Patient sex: M
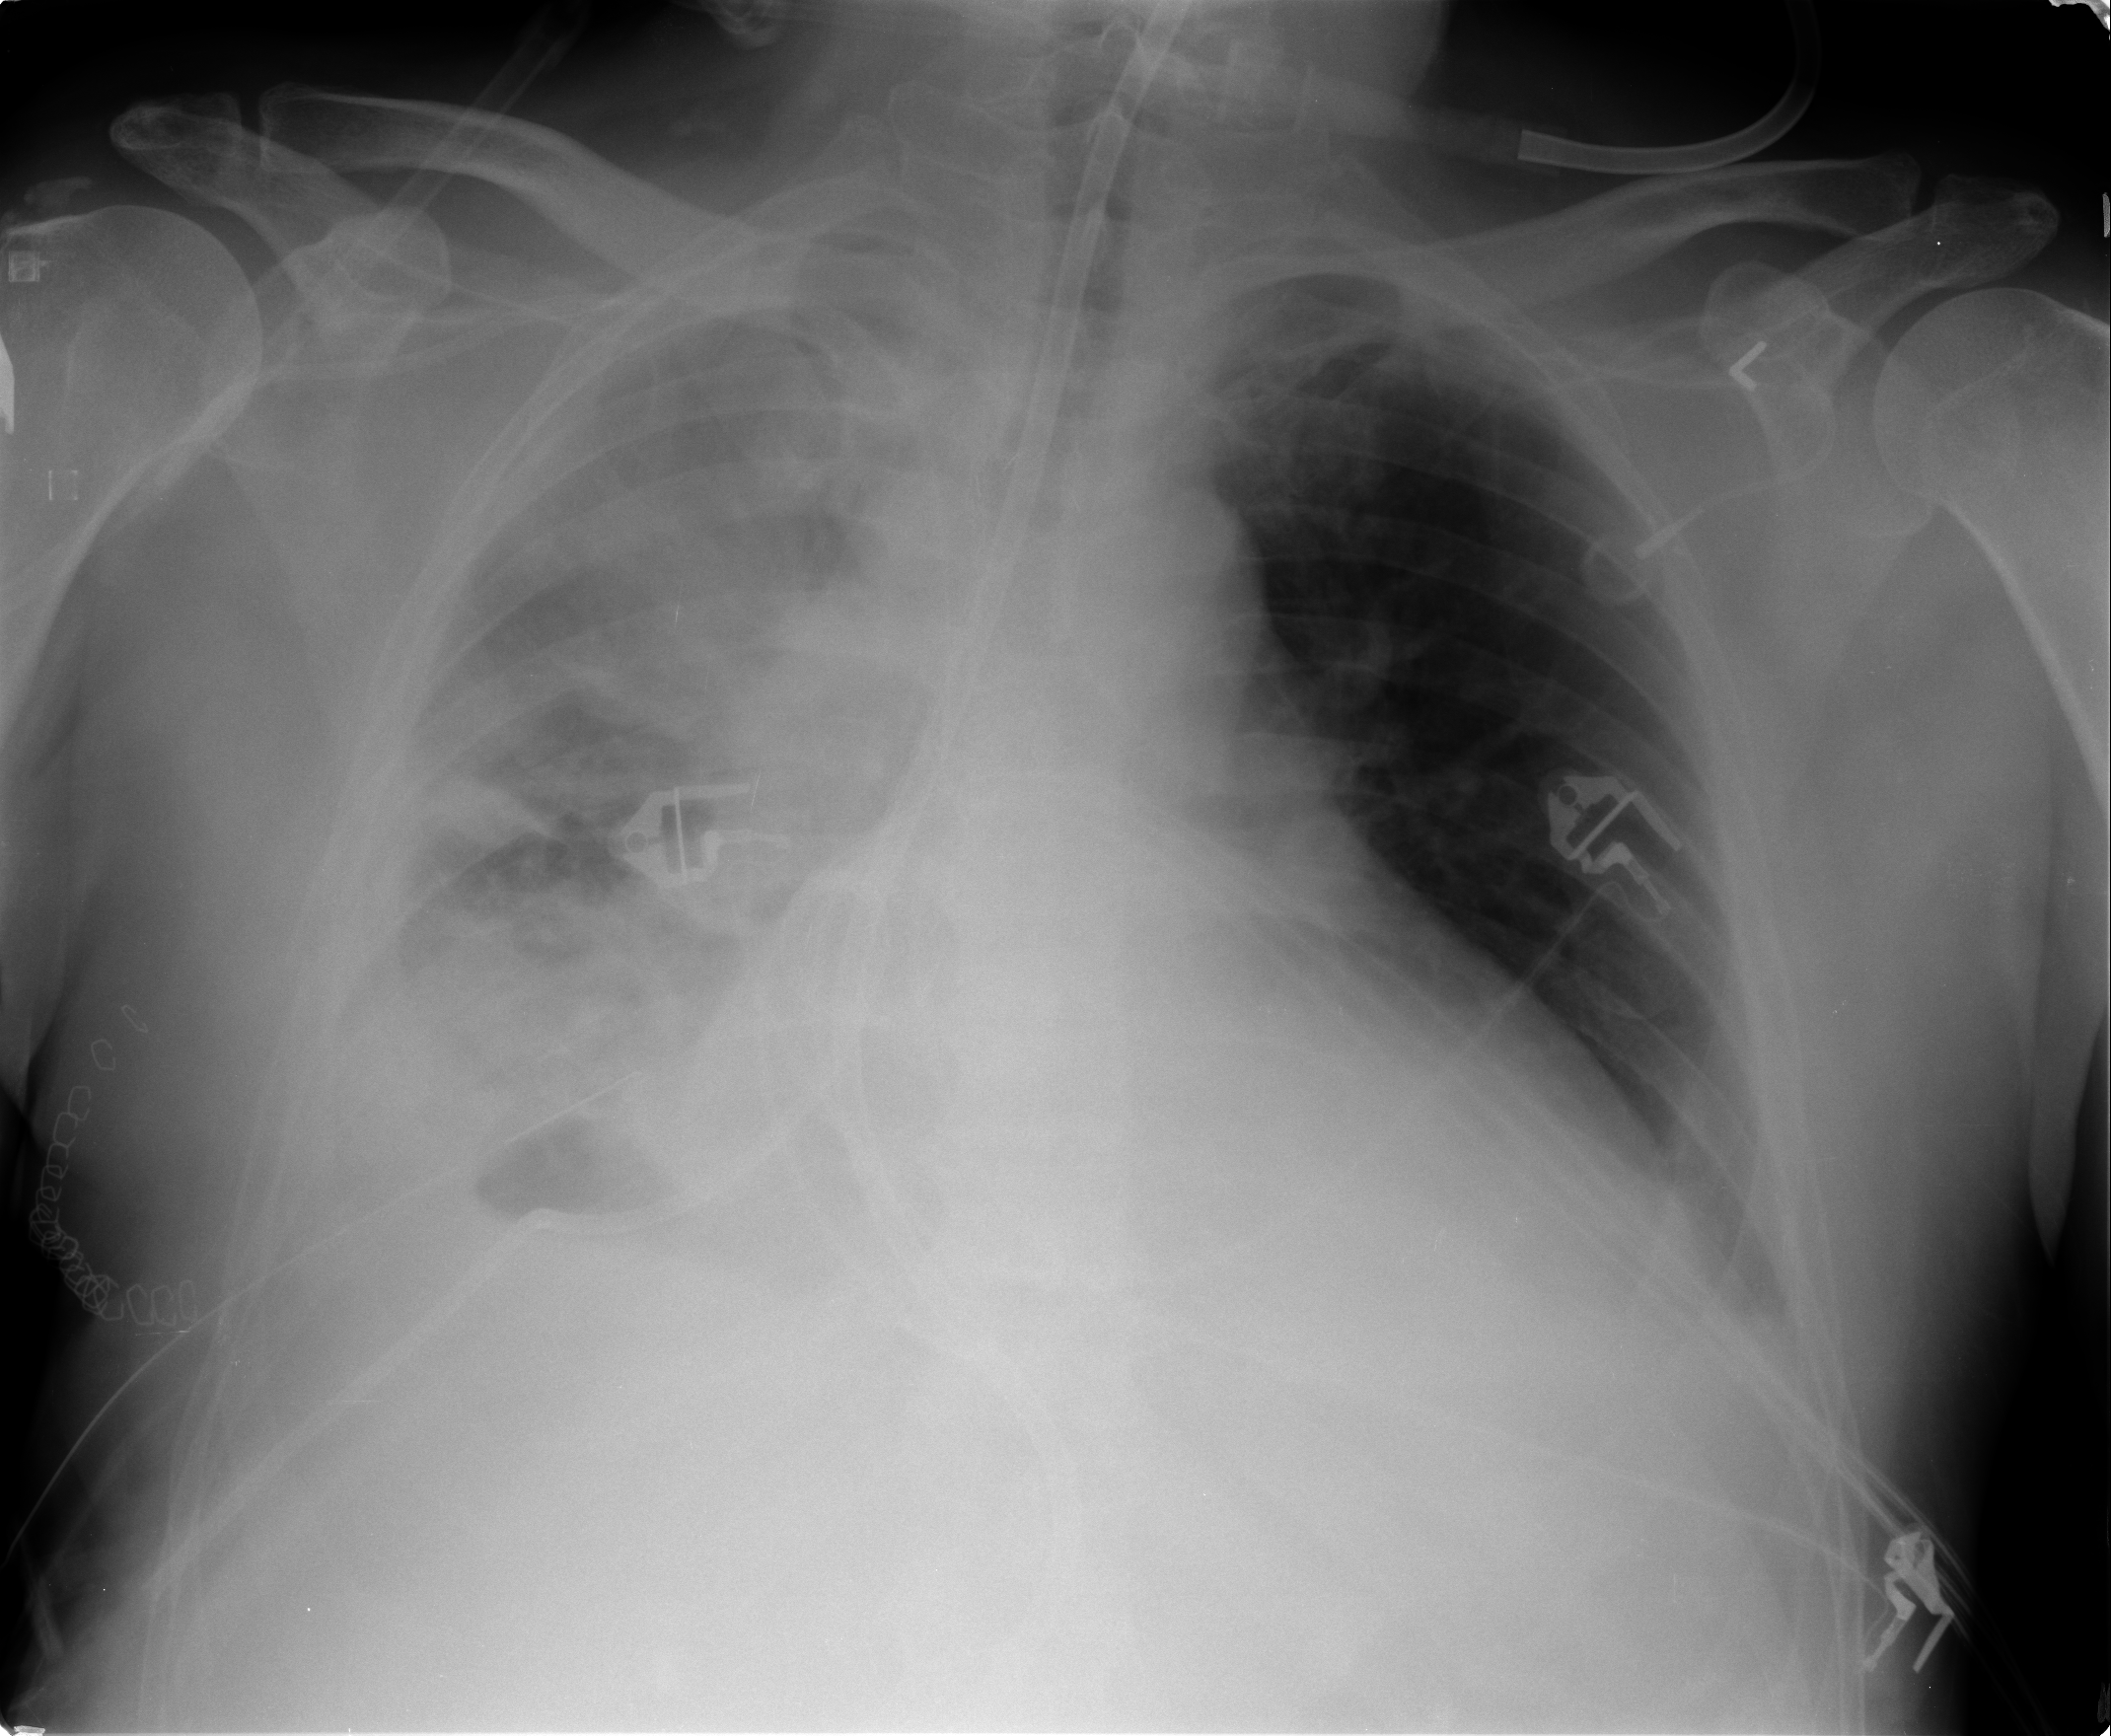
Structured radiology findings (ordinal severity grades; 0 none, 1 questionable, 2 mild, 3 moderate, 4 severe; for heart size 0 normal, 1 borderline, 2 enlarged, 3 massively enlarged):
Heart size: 2
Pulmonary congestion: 1
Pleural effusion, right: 3
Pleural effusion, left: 2
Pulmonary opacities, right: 3
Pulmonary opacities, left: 0
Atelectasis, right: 3
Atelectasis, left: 1